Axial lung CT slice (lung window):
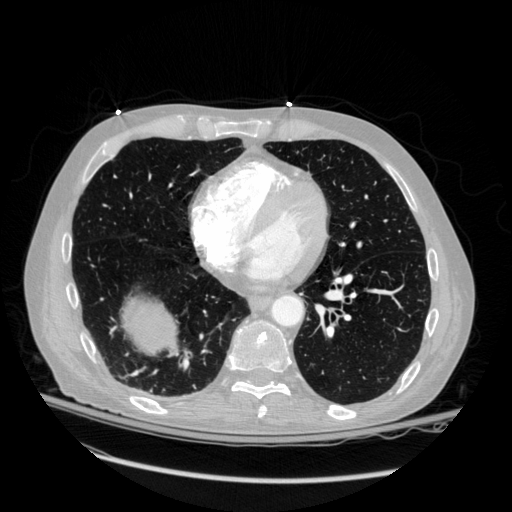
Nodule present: no